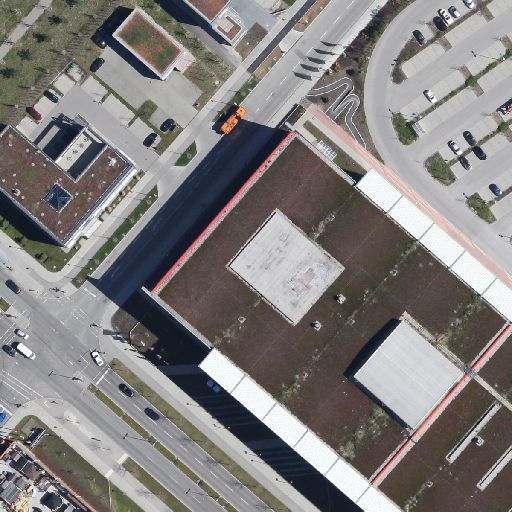
Referring expression: light-duty vehicle in the parking area